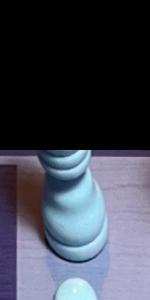
Label: Bishop_White